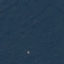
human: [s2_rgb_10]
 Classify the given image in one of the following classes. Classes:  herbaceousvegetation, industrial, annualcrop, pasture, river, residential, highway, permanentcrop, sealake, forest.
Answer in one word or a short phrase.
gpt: Forest